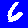
Digit: 6